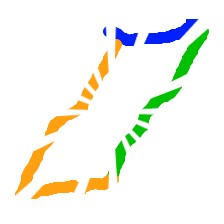
Shape: parallelogram